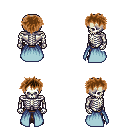
a pixel art fantasy rpg character, male body template, skeleton, overskirt, robe skirt, brown bedhead hairstyle, brown shoes, four views (front, back, left, right), 2x2 character sprite sheet, small pixel art, hard edges, no anti-aliasing